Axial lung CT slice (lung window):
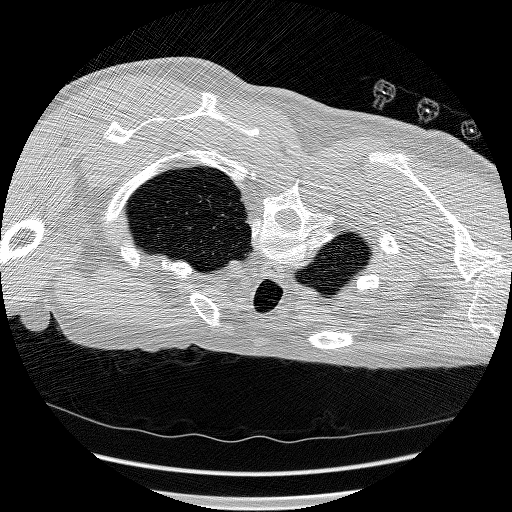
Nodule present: no